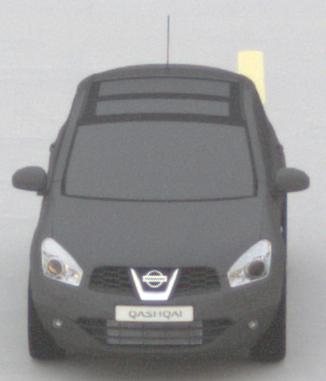
Make: Nissan
Model: Qashqai 1.6
Detailed model: Qashqai (J10)
Model produced from: 2010/03
Model produced until: 2010/08
Doors: 5
Color: gray
Road condition: dry road
Daytime: sunrise or sunset
Contrast: low contrast